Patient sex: M
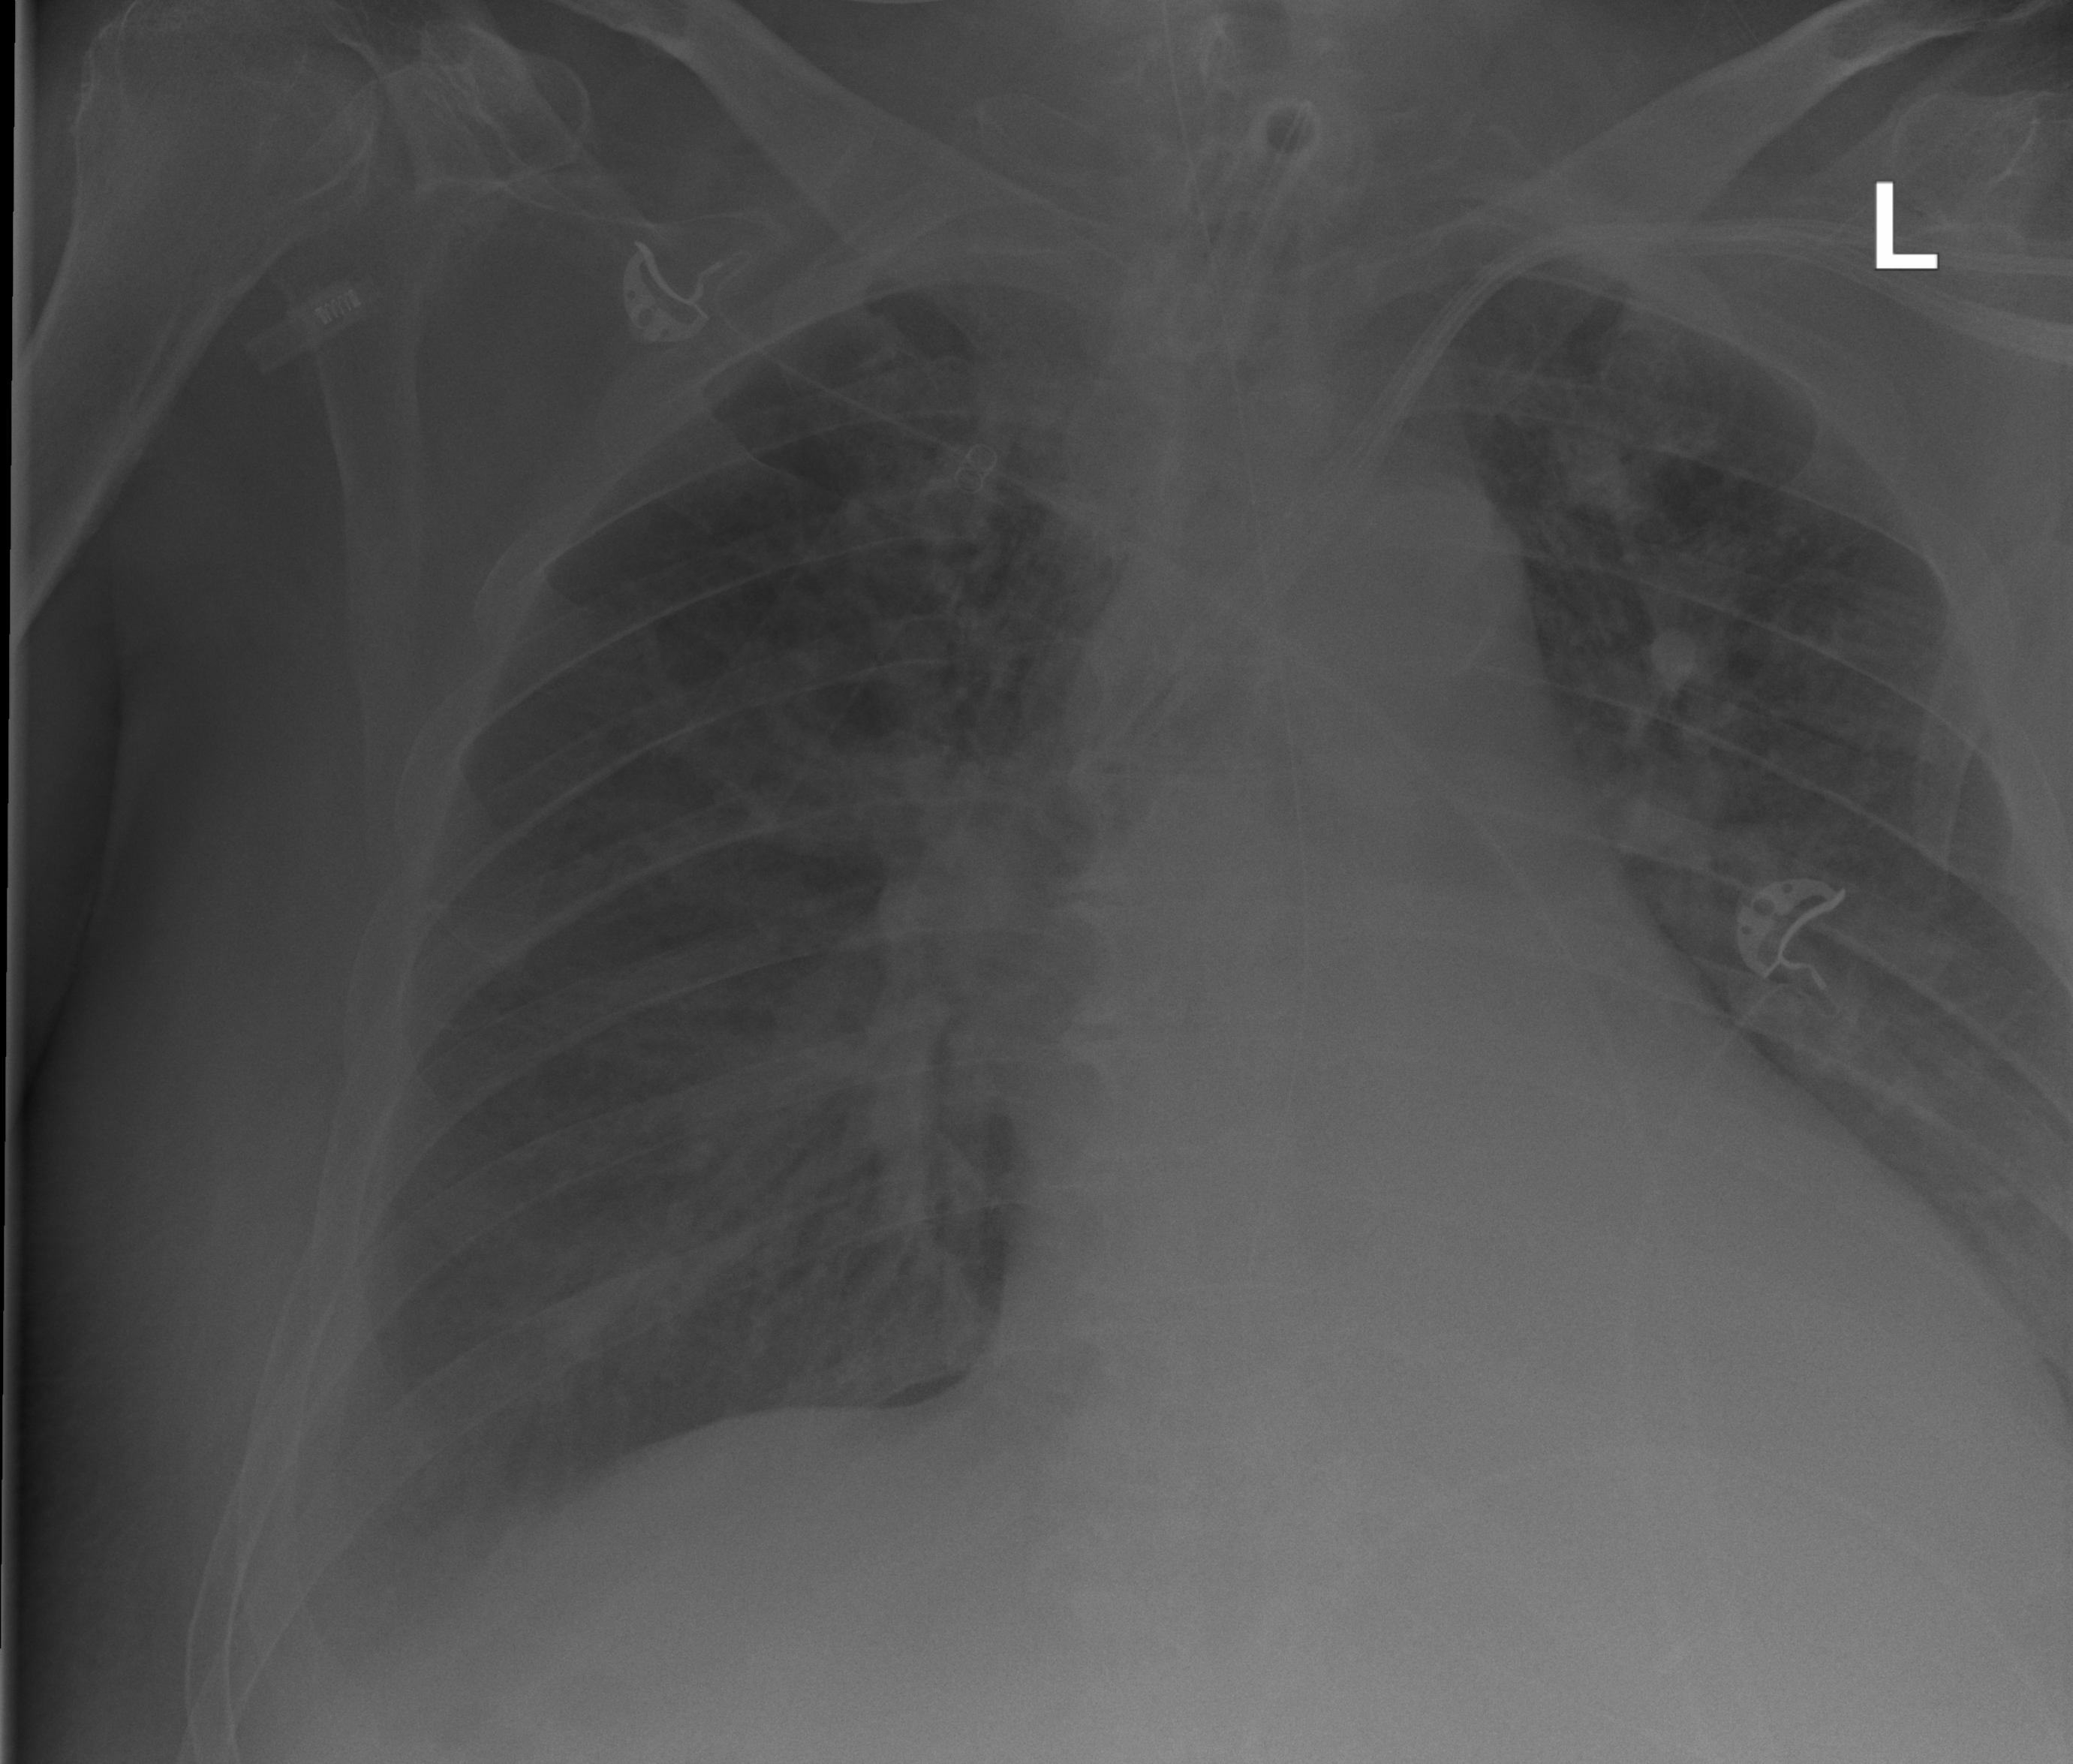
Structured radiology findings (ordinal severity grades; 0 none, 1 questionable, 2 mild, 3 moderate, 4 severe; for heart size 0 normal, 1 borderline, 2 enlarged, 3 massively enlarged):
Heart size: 1
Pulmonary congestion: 0
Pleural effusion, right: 2
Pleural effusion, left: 0
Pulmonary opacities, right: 2
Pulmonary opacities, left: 2
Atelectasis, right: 2
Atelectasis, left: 2